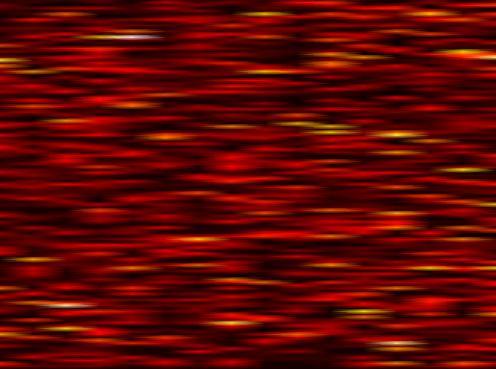
Label: OFDM